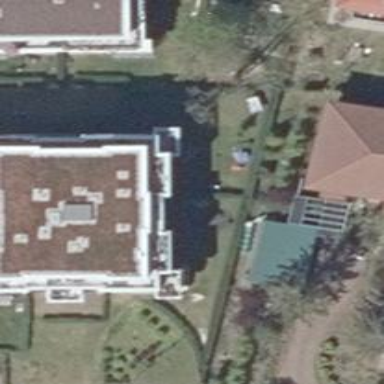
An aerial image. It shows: Apartment building with flat roof covered in grass.